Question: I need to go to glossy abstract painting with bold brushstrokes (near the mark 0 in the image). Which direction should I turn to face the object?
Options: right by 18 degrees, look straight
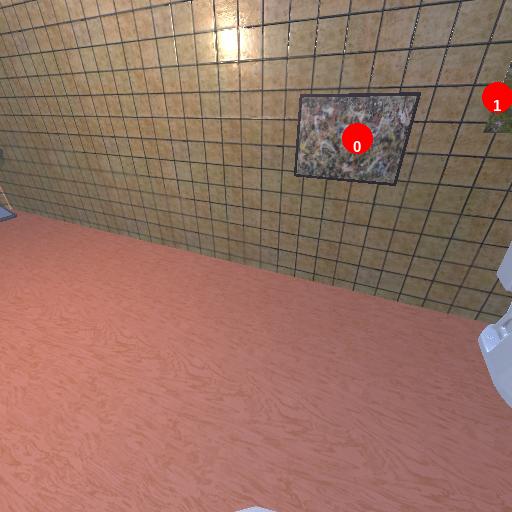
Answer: right by 18 degrees